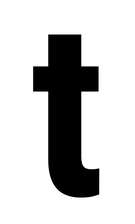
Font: Roboto_Condensed_Bold